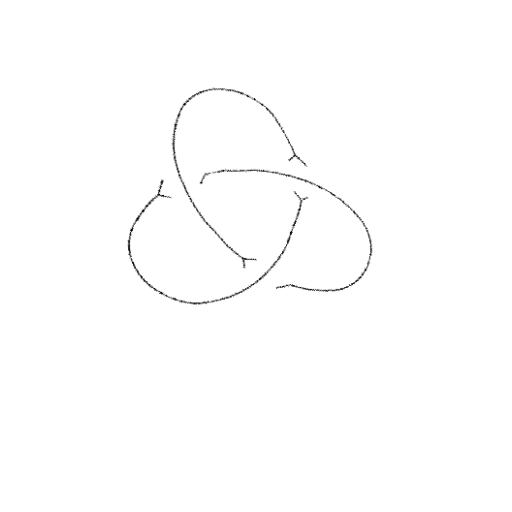
Crossing number: 3